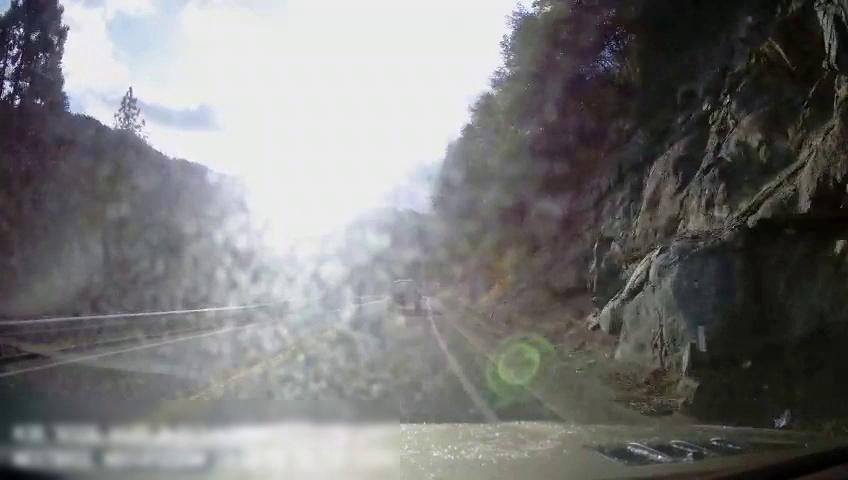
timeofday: Day
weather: Sunny
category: Drivable Space
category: Vehicles | Truck
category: Lanes | Current Lane
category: Lanes | Current Lane
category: Lanes | Alternate Lane